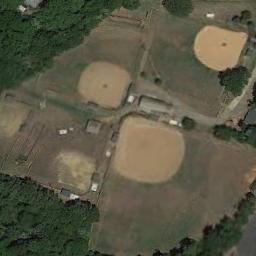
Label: baseball_diamond